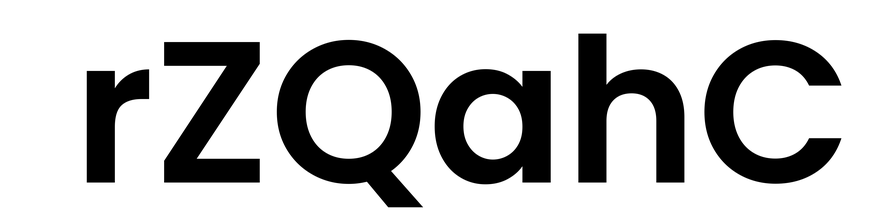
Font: Poppins-SemiBold